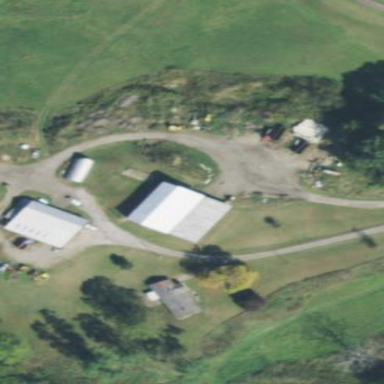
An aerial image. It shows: Farmyard area.